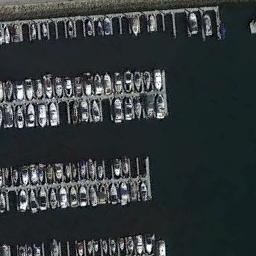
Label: harbor